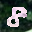
Label: 8